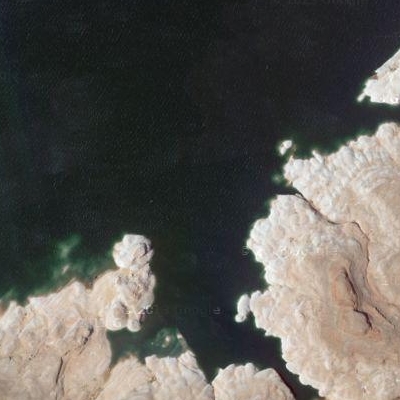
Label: RiverLake